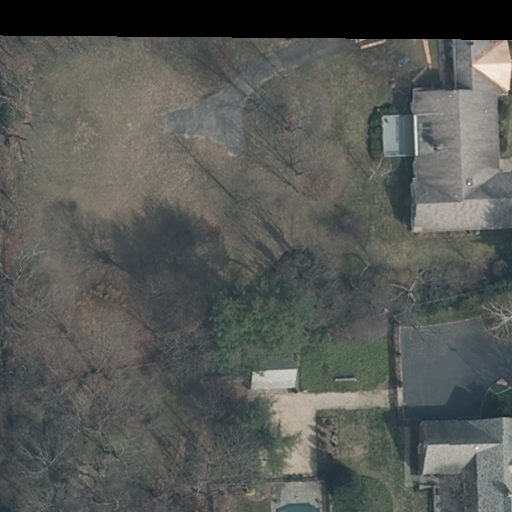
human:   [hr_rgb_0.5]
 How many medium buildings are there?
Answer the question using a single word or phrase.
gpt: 1

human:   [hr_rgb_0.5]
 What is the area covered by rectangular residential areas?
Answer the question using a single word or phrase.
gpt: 10595m2

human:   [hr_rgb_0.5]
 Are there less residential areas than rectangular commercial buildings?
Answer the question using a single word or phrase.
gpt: no

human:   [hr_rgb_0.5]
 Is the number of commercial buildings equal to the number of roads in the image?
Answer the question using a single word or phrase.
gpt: yes

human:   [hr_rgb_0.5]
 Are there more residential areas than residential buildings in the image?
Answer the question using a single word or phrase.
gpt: no

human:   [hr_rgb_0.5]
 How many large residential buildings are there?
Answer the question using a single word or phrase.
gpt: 1

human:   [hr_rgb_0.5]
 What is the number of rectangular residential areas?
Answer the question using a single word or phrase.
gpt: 1

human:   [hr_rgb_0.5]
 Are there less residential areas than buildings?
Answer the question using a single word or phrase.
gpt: yes

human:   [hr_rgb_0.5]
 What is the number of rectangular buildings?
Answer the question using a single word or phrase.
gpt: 0

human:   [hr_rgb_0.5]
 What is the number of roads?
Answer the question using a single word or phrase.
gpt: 0

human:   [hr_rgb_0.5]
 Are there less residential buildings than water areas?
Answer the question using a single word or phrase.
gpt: no

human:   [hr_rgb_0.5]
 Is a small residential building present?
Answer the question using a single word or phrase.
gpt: yes

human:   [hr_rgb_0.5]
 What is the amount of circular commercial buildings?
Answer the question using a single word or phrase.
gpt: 0

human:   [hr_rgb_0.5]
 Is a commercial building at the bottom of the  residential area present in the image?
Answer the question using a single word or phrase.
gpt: no

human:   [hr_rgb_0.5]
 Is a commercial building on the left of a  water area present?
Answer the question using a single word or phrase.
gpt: no

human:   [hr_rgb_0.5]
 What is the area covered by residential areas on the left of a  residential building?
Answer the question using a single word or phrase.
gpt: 10595m2

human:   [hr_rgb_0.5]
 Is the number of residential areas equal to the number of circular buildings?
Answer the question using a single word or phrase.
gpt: no

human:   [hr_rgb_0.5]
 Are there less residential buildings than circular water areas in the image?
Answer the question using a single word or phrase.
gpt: no

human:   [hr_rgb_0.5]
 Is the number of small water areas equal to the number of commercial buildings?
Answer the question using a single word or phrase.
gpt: yes

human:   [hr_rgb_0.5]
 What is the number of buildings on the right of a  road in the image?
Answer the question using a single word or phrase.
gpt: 0

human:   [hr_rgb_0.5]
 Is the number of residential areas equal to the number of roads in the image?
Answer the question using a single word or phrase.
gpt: no

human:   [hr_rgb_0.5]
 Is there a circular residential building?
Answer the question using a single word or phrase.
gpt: no

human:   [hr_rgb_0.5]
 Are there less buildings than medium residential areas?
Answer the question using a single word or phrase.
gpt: no

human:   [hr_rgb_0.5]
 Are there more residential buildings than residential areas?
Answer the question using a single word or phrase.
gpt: yes

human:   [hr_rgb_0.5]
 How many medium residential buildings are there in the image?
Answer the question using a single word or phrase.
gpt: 0

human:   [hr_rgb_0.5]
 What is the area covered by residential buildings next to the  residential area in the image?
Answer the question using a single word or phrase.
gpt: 790m2

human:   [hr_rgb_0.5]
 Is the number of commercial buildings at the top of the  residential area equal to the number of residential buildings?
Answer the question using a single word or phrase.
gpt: no

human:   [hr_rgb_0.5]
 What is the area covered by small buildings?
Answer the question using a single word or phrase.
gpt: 182m2

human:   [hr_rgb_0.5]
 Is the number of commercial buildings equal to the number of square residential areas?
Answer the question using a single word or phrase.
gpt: yes

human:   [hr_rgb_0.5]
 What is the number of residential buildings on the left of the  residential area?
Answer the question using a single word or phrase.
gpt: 0

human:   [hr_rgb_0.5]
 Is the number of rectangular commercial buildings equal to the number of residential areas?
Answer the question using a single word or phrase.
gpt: no

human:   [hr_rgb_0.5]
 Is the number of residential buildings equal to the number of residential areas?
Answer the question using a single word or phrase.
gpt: no

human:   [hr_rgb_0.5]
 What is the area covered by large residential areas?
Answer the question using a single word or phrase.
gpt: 10595m2

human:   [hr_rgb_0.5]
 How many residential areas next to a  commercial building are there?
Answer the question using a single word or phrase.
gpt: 0

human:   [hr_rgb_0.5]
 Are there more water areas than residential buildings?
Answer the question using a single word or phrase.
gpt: no

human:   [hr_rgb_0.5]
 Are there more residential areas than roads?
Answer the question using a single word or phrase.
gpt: yes